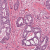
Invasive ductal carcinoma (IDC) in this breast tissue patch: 1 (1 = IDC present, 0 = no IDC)